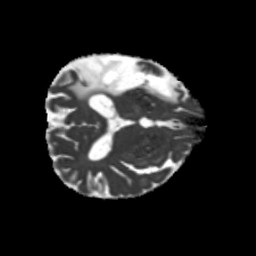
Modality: MD
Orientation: axial
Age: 56
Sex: male
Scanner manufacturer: siemens
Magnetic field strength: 3 T
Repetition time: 5.25 s
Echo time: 0.08 s